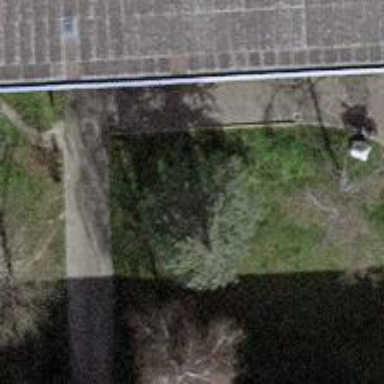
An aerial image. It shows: Evergreen needle-leaved tree.